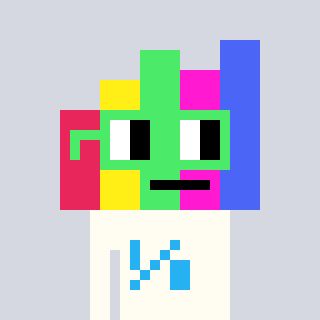
a pixel art character with square light green glasses, a bar chart-shaped head and a grayscale-colored body on a cool background